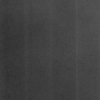
Label: dusty